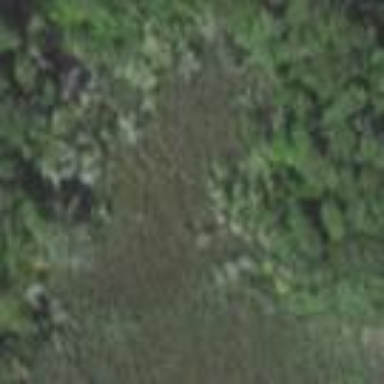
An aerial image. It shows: Swamp in wetland area.